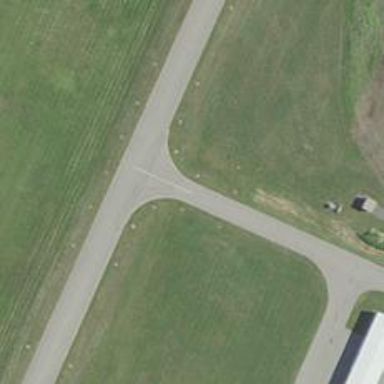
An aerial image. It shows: View of taxiway at the airport.